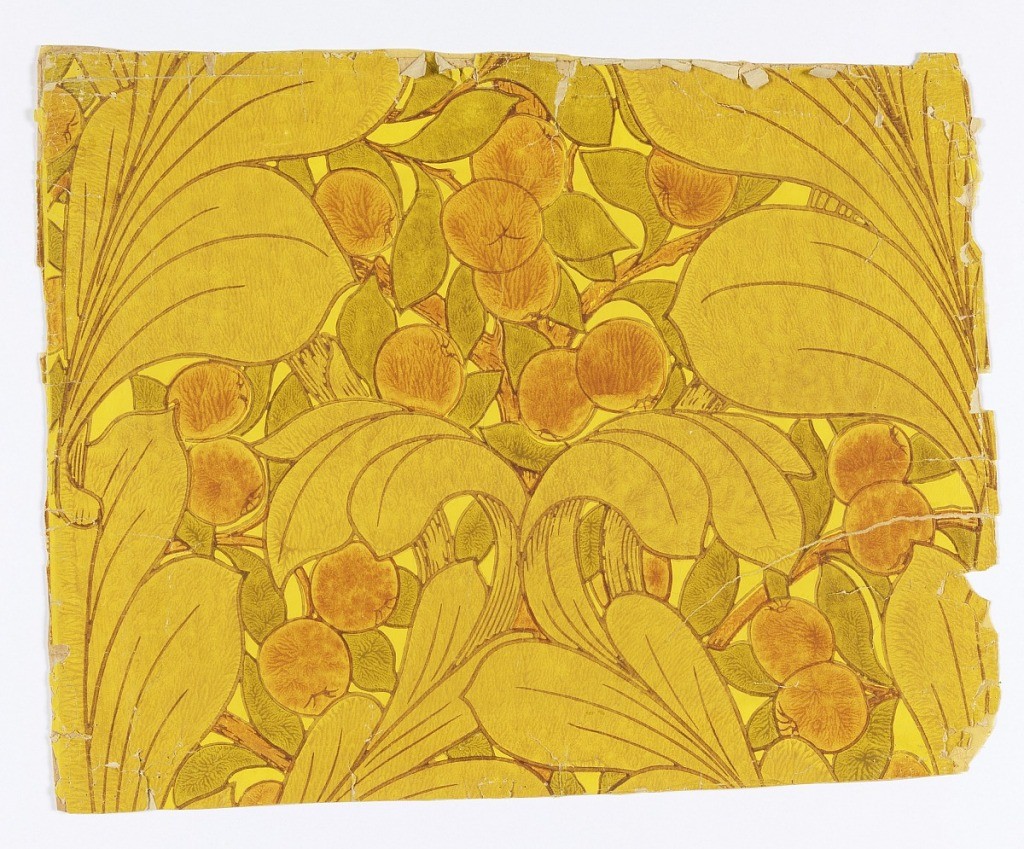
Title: Sidewall
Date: ca. 1880
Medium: Printed
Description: Quinces on heavy branches, acanthus leaves, in art nouveau style. Printed in rusty orange, brown, gold, light olive and olive.